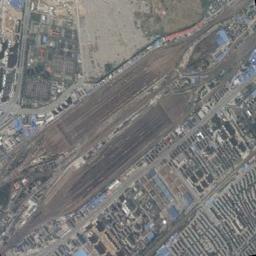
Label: railway_station